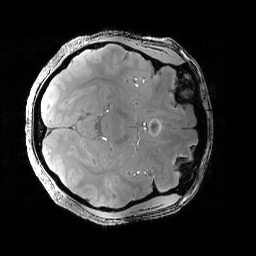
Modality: PDw
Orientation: axial
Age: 24
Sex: female
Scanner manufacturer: siemens
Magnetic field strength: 6.98 T
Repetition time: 1.78 s
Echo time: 0.00386 s